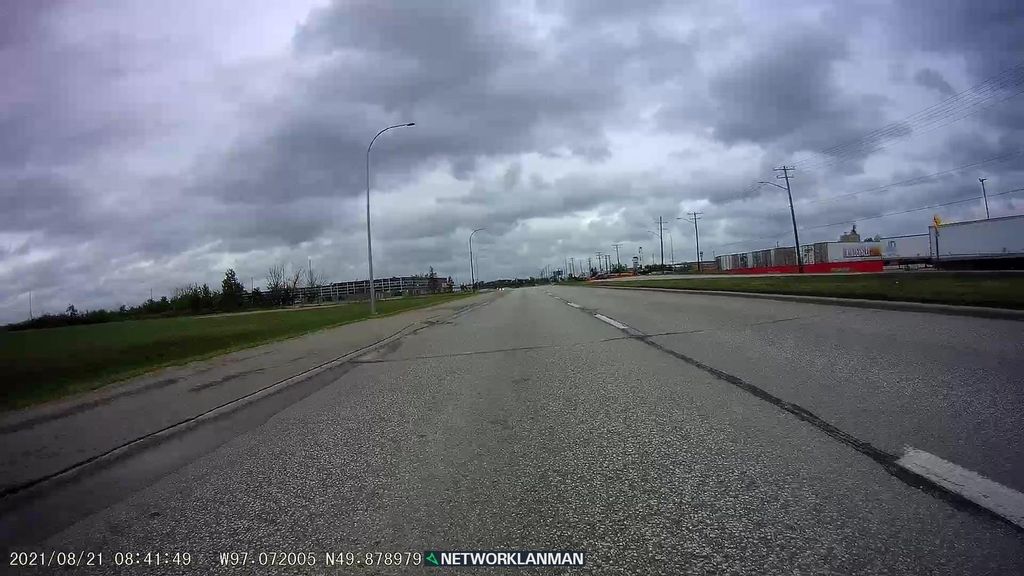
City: winnipeg